Field crop: maize
Growth stage: 1
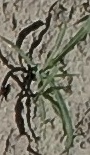
Species: sorghum